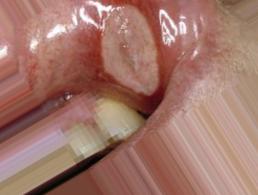
Condition: Mouth Ulcer